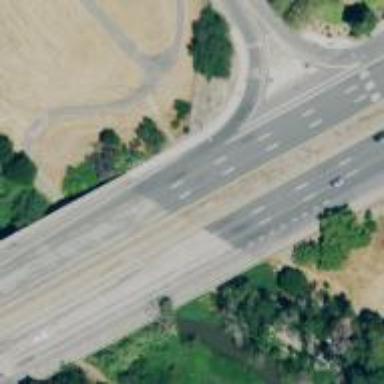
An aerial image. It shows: This image shows trunk highway that functions as expressway.